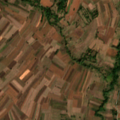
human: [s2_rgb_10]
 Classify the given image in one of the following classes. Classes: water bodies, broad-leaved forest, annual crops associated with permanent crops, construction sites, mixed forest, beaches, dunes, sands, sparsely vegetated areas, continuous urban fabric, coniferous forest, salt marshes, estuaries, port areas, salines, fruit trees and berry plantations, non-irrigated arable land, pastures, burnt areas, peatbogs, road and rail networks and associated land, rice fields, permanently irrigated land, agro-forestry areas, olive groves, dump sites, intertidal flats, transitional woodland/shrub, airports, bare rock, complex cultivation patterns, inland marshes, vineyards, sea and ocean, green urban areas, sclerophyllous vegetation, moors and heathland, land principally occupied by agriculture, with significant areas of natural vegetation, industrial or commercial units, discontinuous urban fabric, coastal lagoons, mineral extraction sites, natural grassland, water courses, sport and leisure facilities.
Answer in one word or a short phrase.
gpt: non-irrigated arable land, land principally occupied by agriculture, with significant areas of natural vegetation